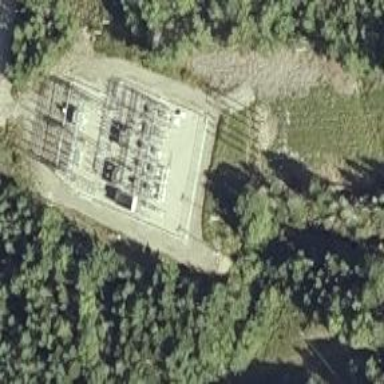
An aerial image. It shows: Distribution substation surrounded by fence.